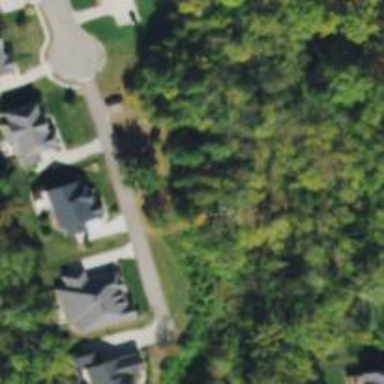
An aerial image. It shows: Shared driveway marked as service road.